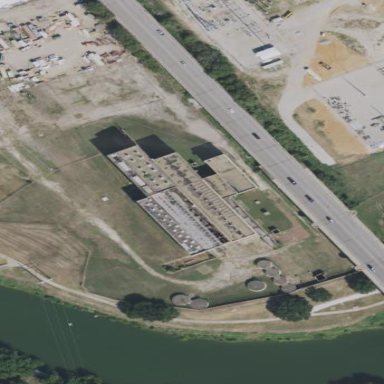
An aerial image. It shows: Industrial building.